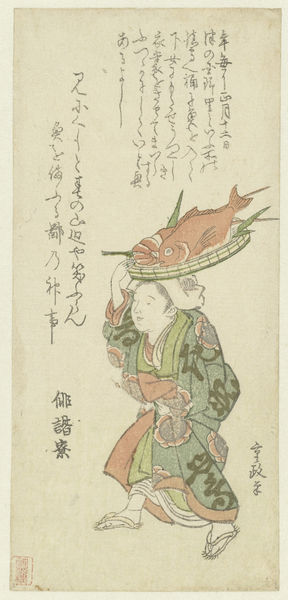
Titel: Japanse vrouw draagt mand met vis en kreeft op het hoofd
Künstler: Shigesama Hitsu
Standort: Amsterdam
Institution: Rijksmuseum
Schlagwörter: red, green, robe, woman, flowers, japanese, man, head, orange, water, drawing, color, writing, vertical, watercolor, signature, shoes, sandals, slippers, fish, chinese, lithograph, asian, colour, plate, balance, sandles, platter, tray, kimono, balanced, writting, stamps, characters, lobster, signatures, thongs, owners